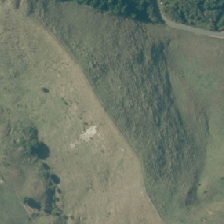
Land cover: high_producing_grassland